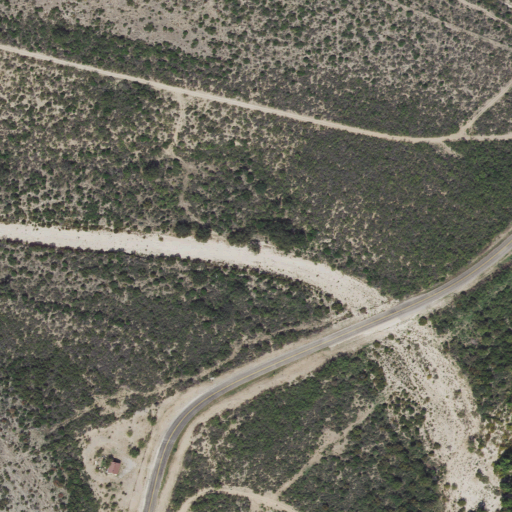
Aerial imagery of valley in Texas named Cully Draw containing shrub, low intensity development, medium intensity development, open development, woody wetlands, and herbaceous wetlands